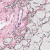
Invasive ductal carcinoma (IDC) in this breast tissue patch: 0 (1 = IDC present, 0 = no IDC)